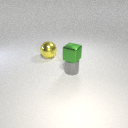
large yellow metal sphere to the left of small gray metal cylinder